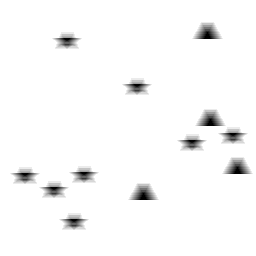
Squares: 0
Triangles: 4
Stars: 8
Total shapes: 12